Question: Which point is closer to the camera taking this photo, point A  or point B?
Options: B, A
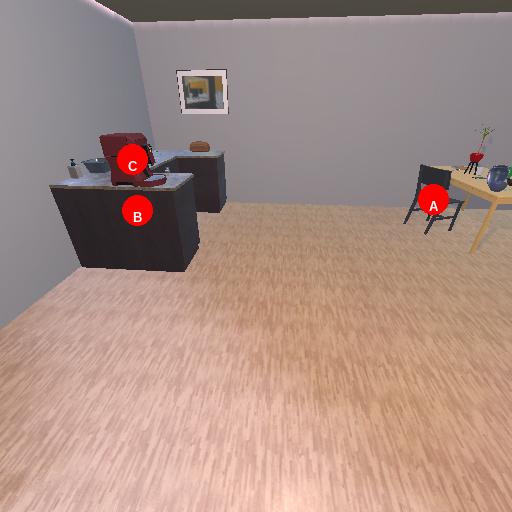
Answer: B